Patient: sex M, age 65
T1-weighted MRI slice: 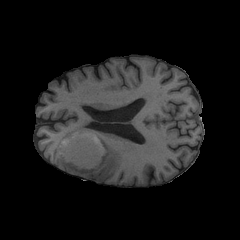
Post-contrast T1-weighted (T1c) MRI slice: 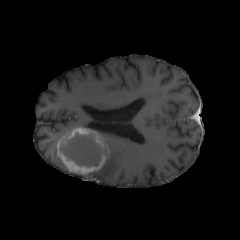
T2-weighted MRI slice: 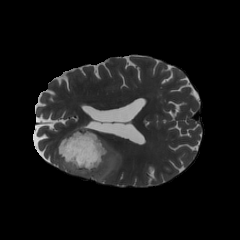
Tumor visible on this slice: yes
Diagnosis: Glioblastoma, IDH-wildtype
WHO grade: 4